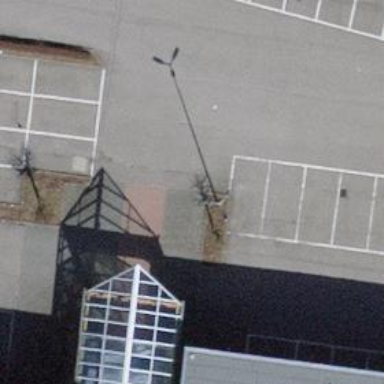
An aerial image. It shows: Urban tree with broadleaved evergreen leaves.